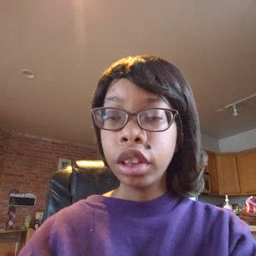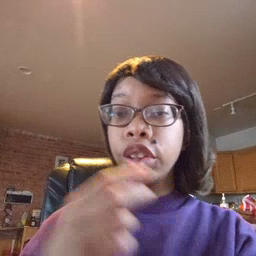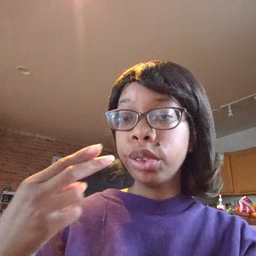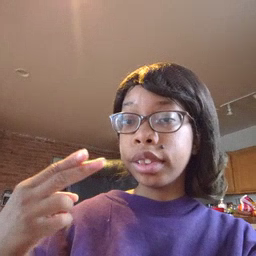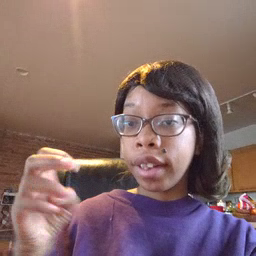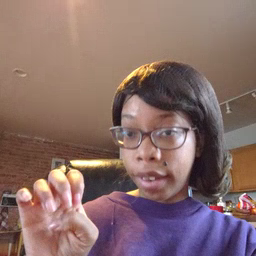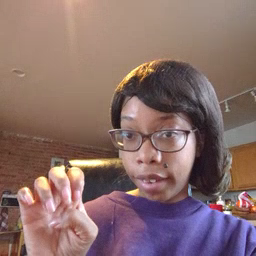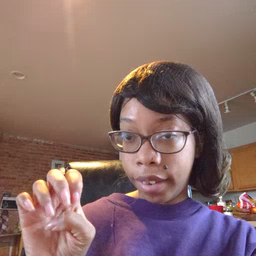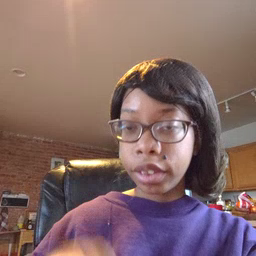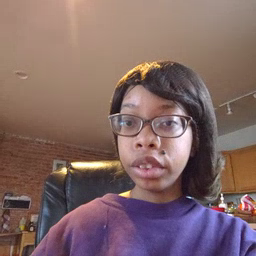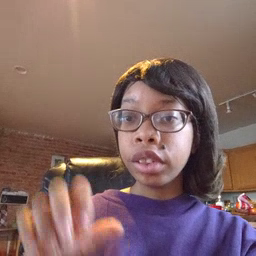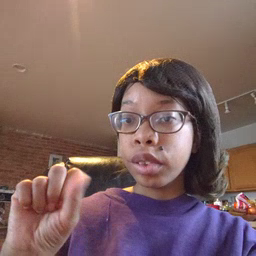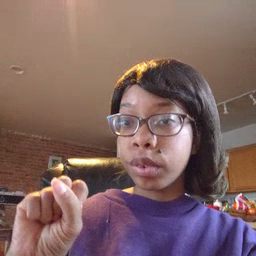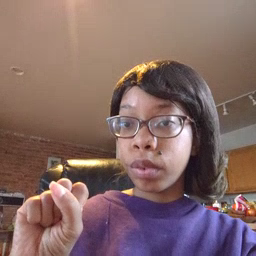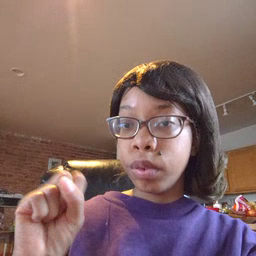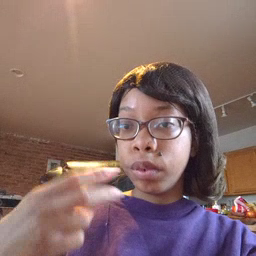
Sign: hesheit